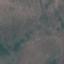
Label: HerbaceousVegetation